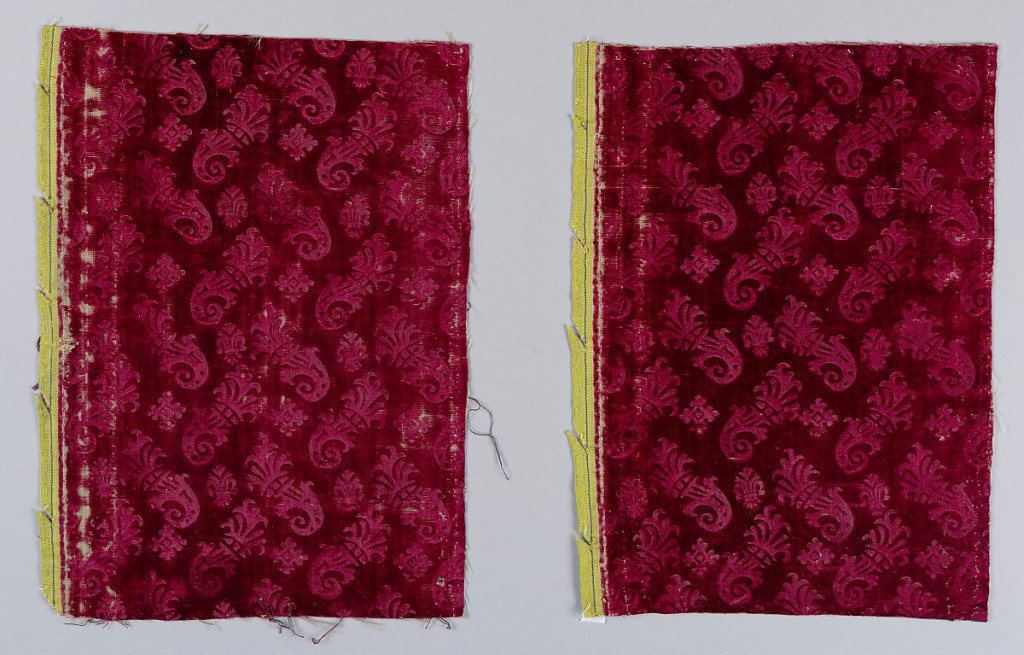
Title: Fragment
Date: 17th century
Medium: silk Technique: supplementary warp forming pile (velvet); then stamped with pattern then stamped (embossed)
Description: Deep red velvet stamped with a motif of diagonal floral forms , rosettes and fleur-de-lys.